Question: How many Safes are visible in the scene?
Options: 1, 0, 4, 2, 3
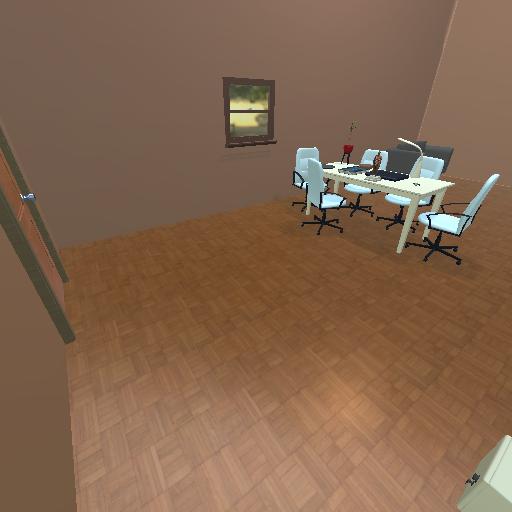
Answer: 1